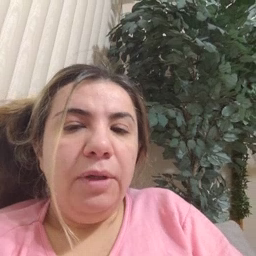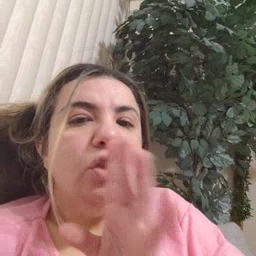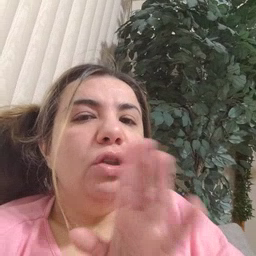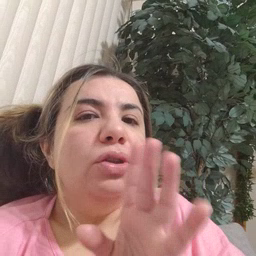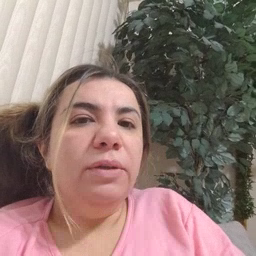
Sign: talk